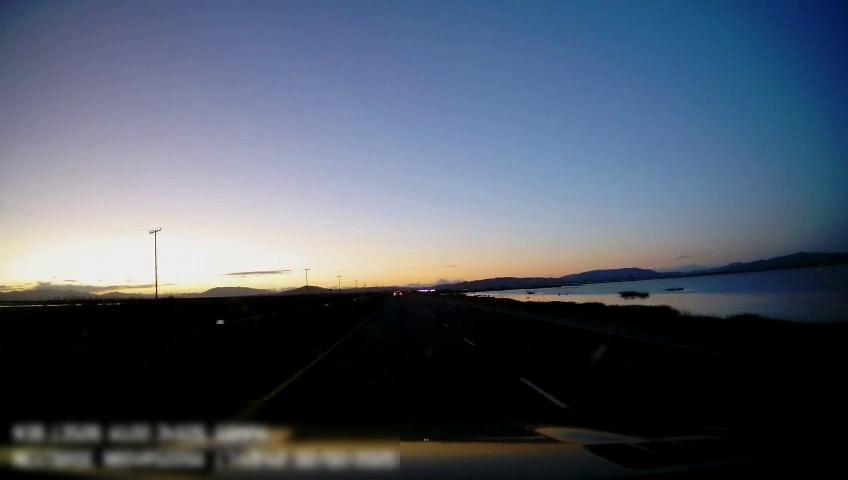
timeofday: Dusk/Dawn/Twilight
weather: Sunny
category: Drivable Space
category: Lanes | Current Lane
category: Lanes | Current Lane
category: Lanes | Alternate Lane